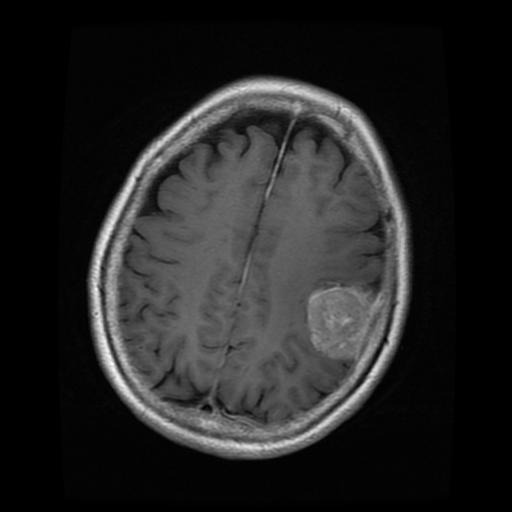
Label: meningioma